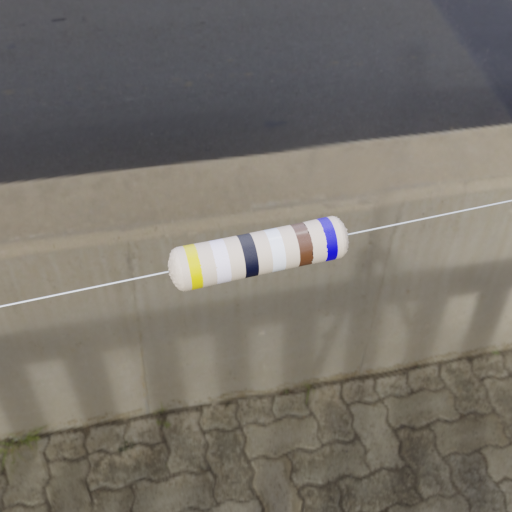
Resistor colour bands (in order): yellow, white, black, white, brown, blue